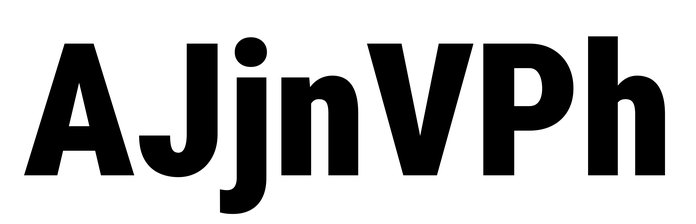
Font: Roboto_Condensed_Black